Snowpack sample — Rabbit Ears Pass, Jackson County, Colorado, USA (12/17/25, 1:08 PM MST)
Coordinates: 40.387, -106.625
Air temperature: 34 °F
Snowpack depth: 46 cm
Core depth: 10 cm
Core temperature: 30.2 °F
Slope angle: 6°, slope face: 165°
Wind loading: medium
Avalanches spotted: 0
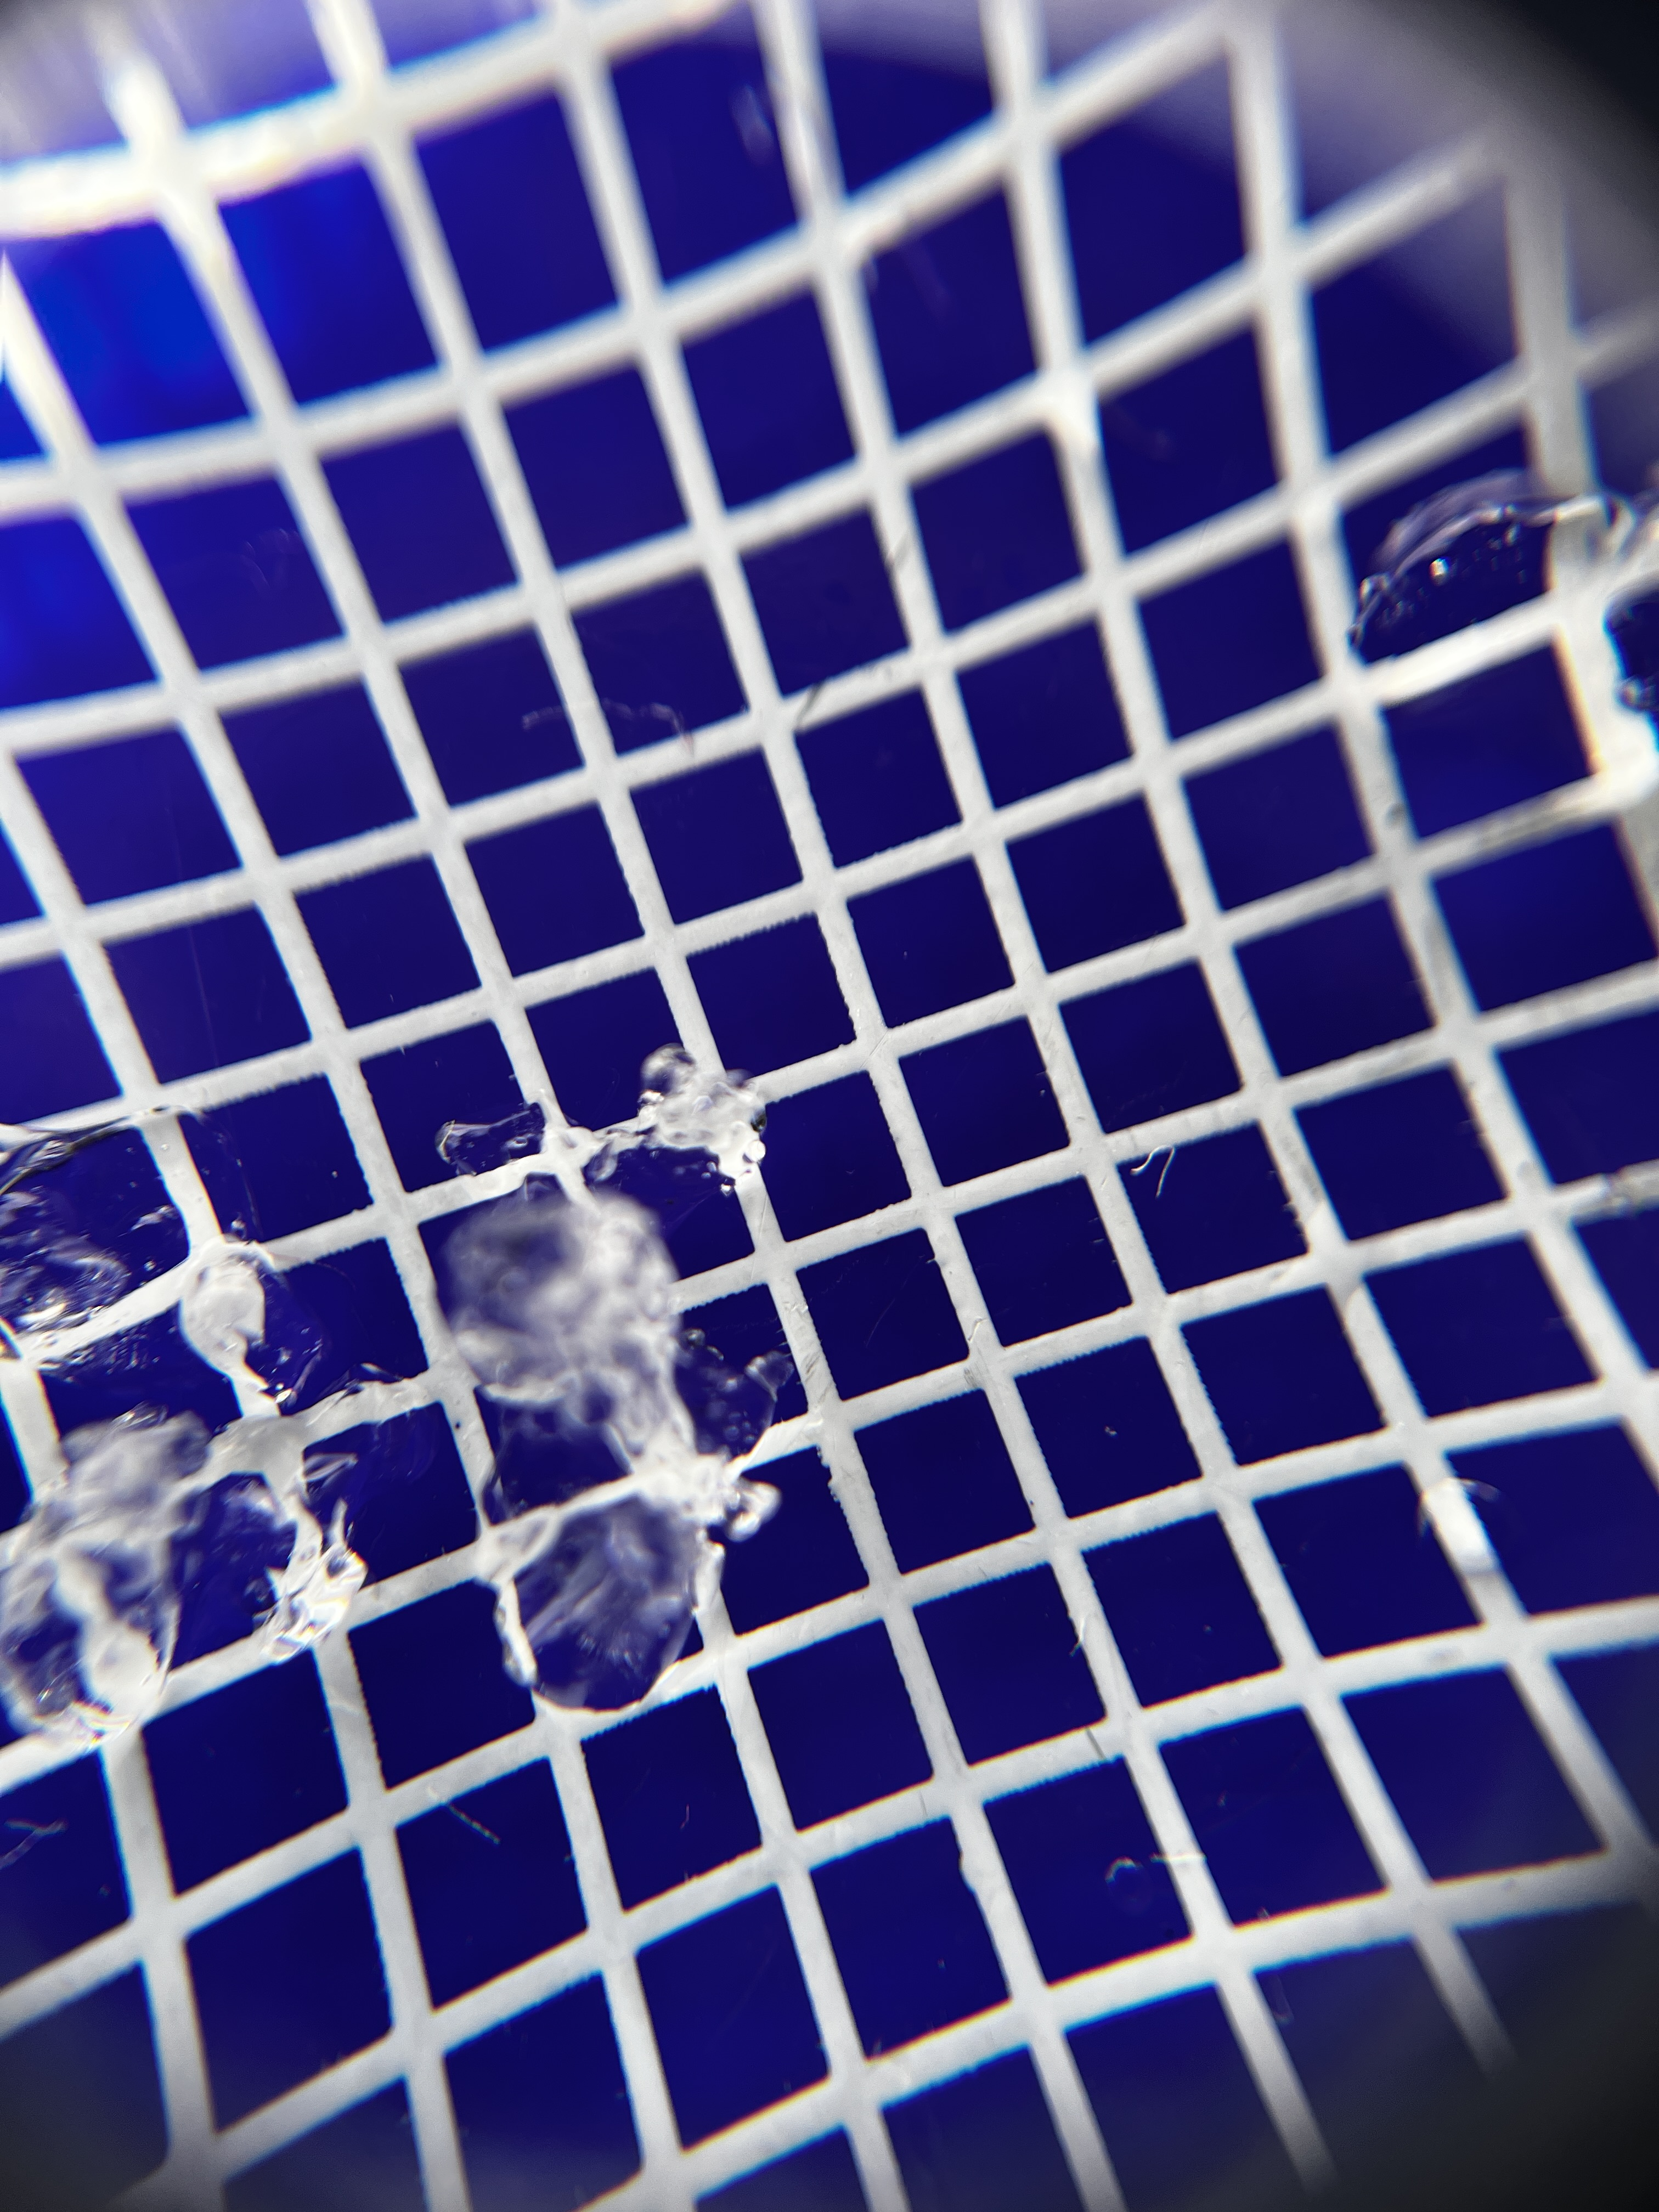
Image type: magnified_profile
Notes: No avalanches spotted nearby, although collected in a meadowy area with minimal risk on this face of the pass.